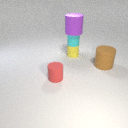
large brown rubber cylinder to the right of small yellow rubber cylinder